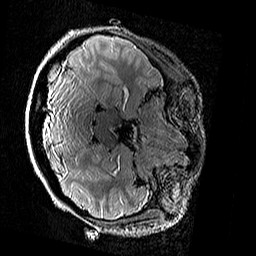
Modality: T2w
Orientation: axial
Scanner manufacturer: siemens
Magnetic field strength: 3 T
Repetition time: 3.2 s
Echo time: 0.428 s